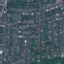
Land use / land cover class: Residential